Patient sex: M
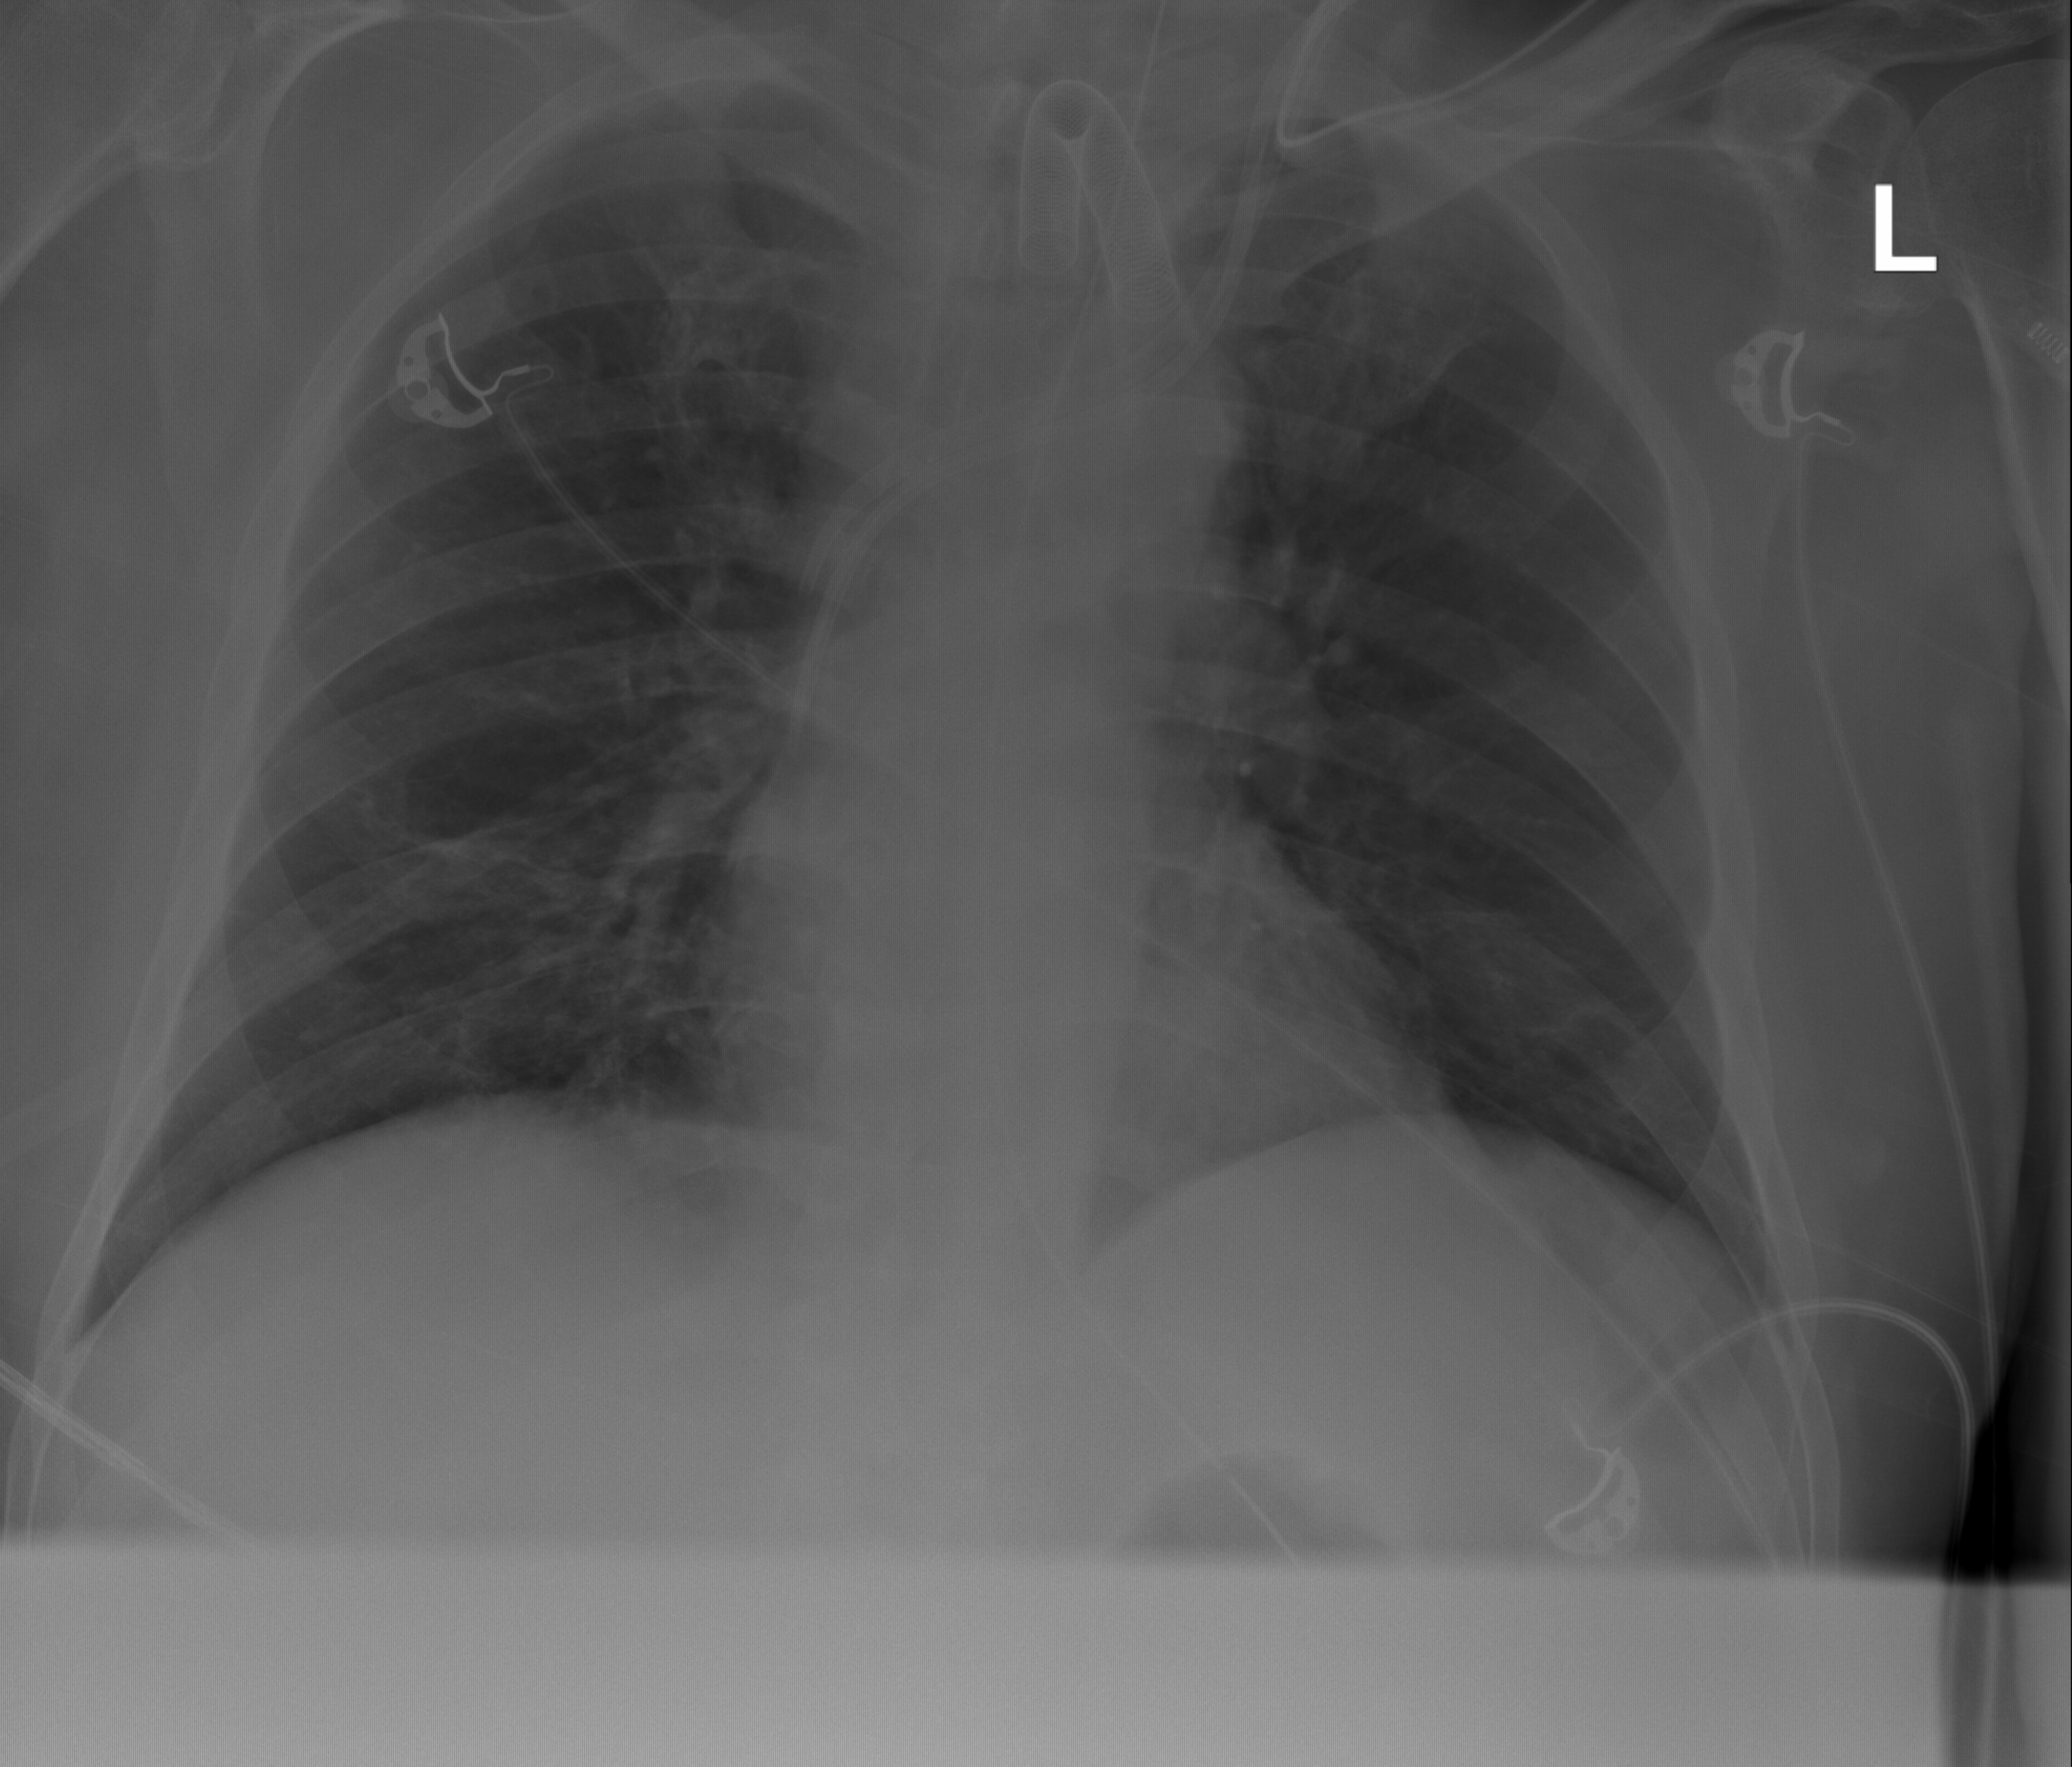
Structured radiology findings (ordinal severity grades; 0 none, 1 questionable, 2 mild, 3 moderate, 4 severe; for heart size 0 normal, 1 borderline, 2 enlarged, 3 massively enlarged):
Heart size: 0
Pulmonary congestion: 0
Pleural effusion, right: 0
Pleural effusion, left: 0
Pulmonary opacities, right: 2
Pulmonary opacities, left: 2
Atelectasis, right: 0
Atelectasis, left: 0